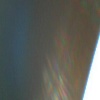
Label: sunburn